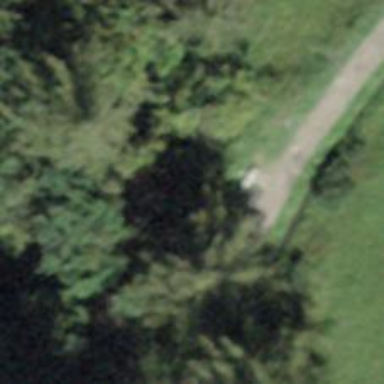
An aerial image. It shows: Brown bench.